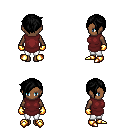
a pixel art fantasy rpg character, female body template, human, dark skin, maroon tunic, white pants, black pixie cut hairstyle, gold gloves, gold boots, four views (front, back, left, right), 2x2 character sprite sheet, small pixel art, hard edges, no anti-aliasing